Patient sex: F
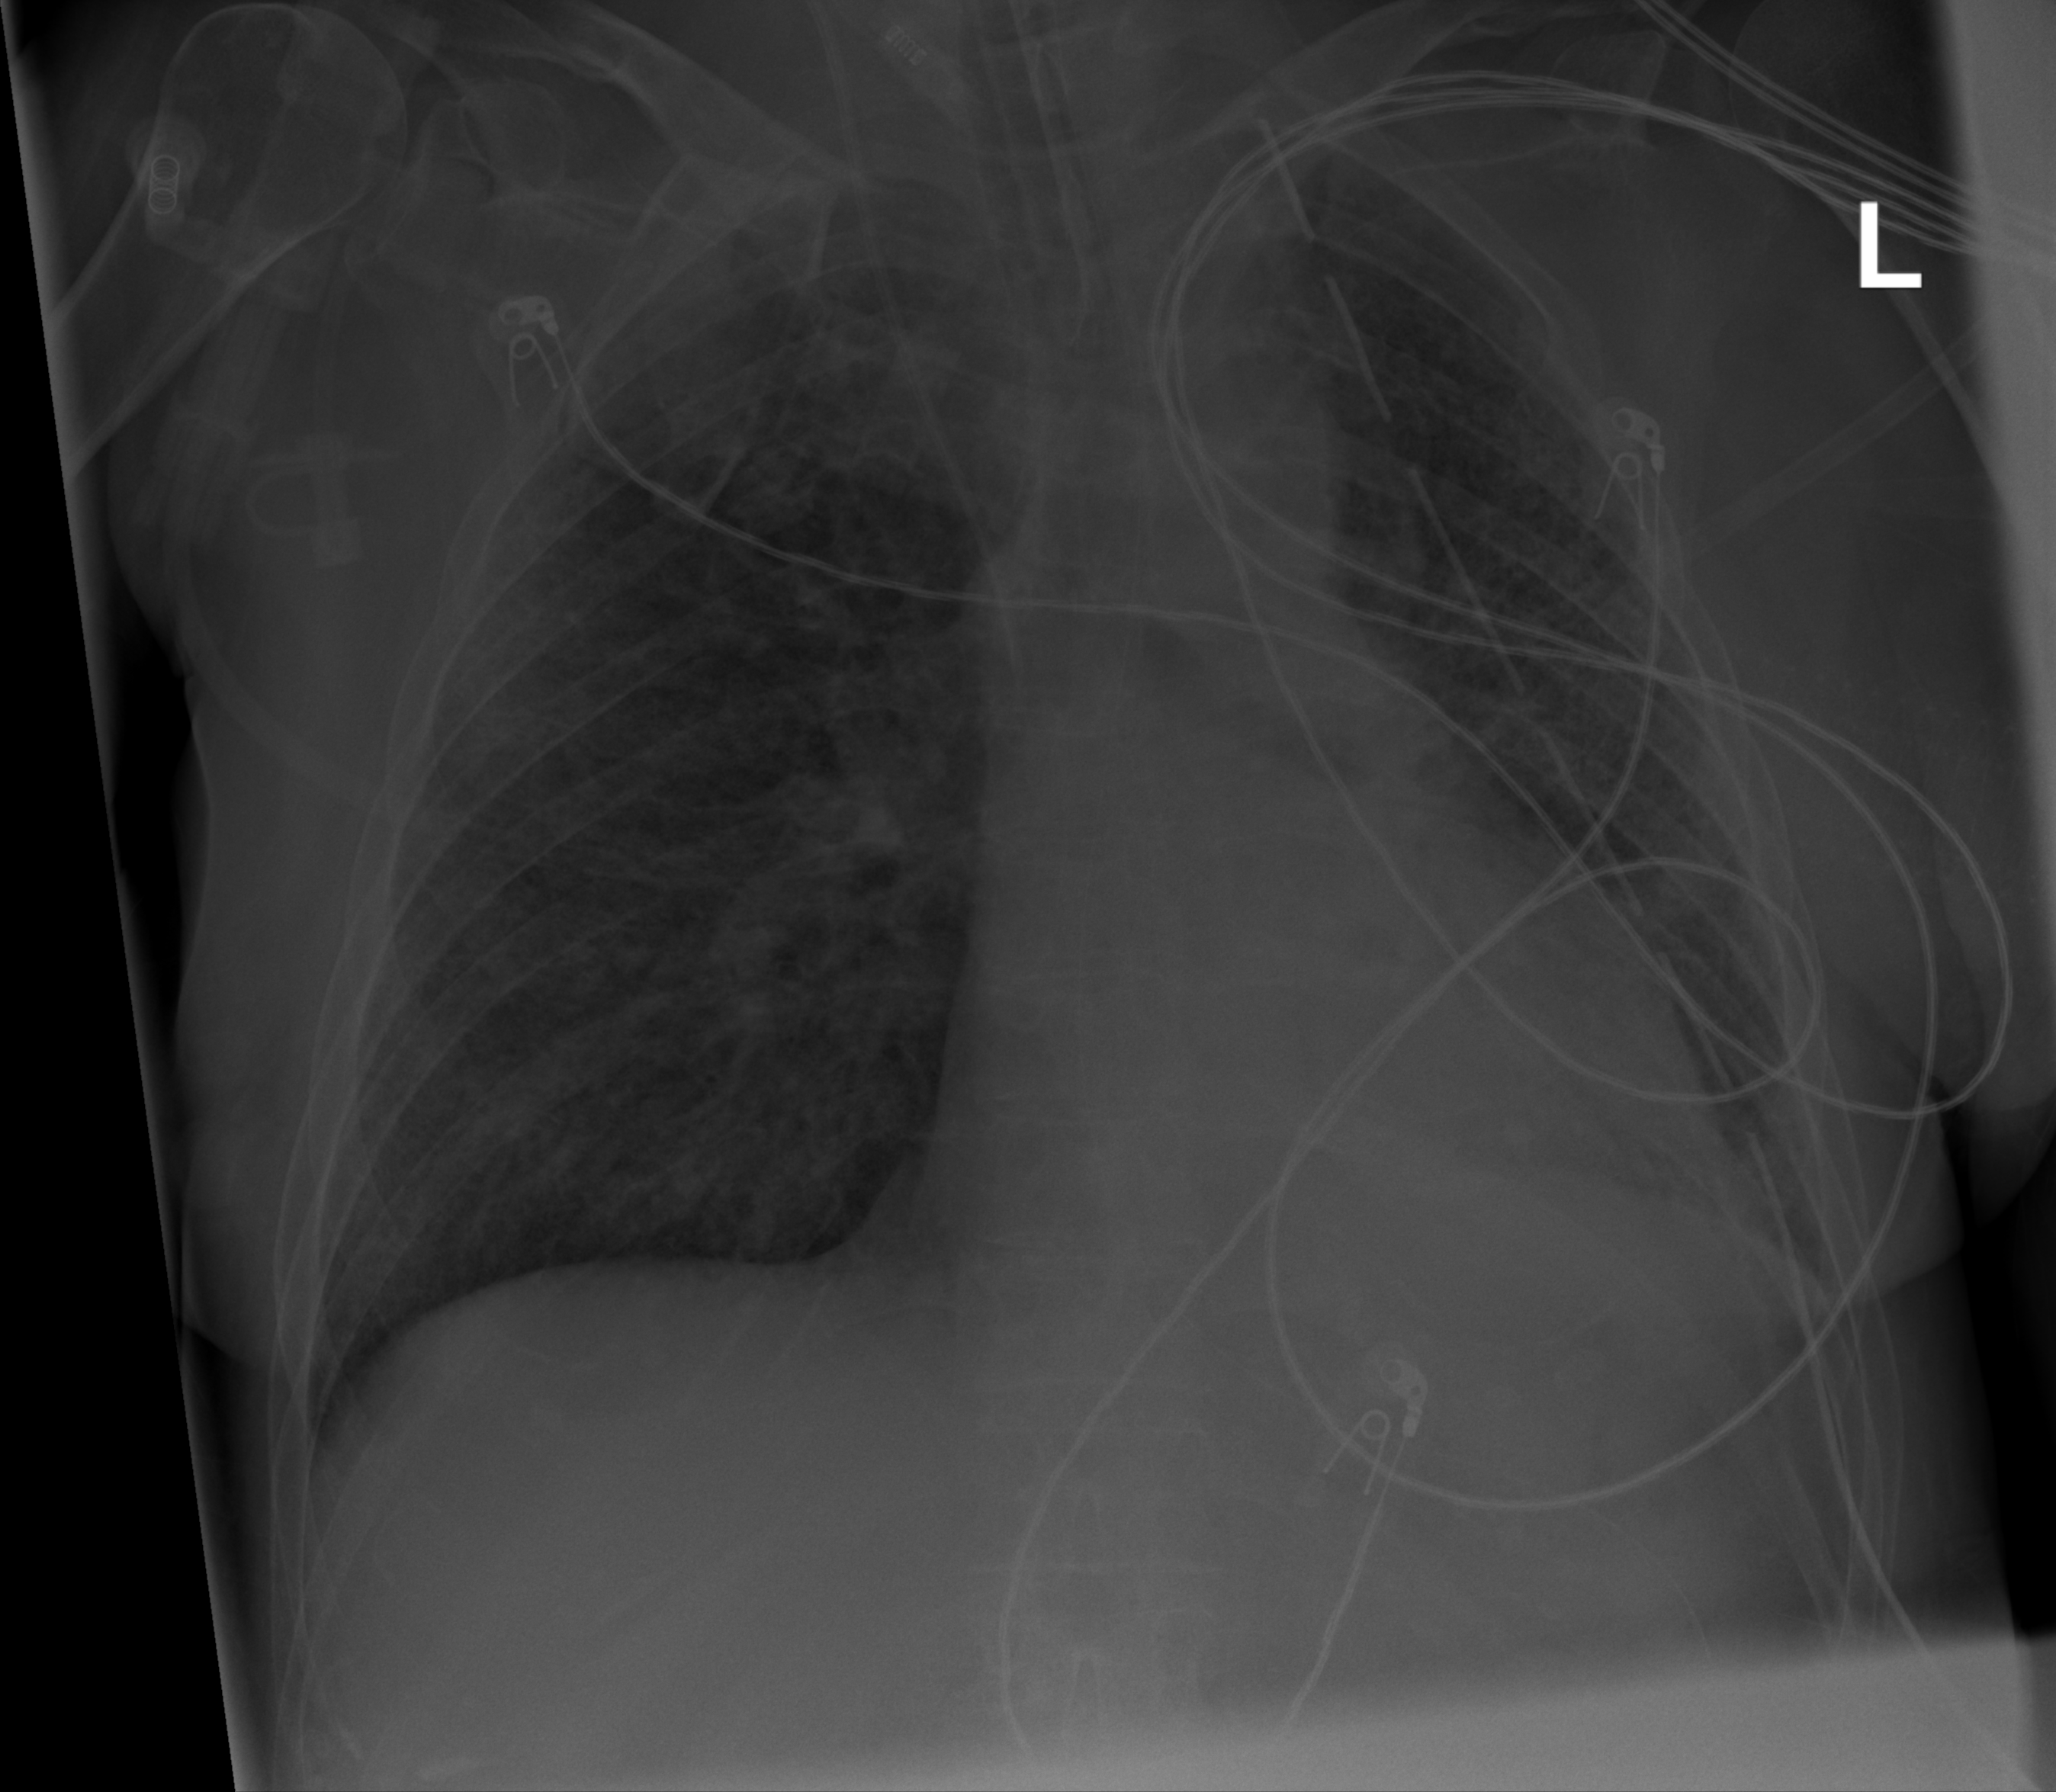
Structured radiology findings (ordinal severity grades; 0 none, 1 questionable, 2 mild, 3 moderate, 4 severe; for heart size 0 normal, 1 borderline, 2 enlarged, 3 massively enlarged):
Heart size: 0
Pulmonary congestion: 1
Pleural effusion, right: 0
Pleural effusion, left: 0
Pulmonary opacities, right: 2
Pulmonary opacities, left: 2
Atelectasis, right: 0
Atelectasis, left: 0